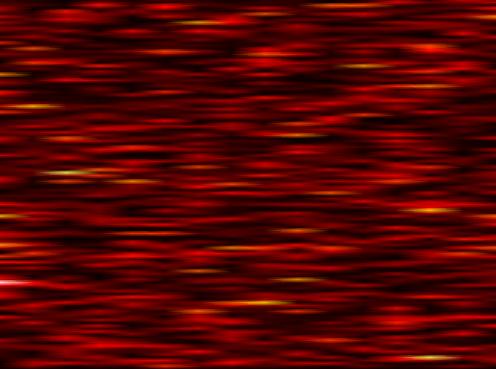
Label: FOFDM